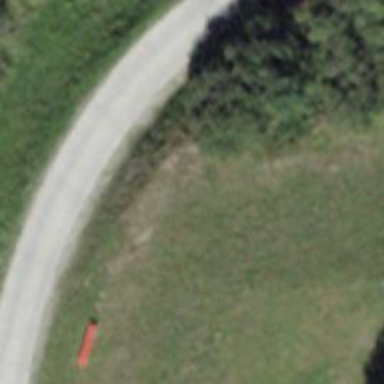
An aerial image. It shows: Red bench.